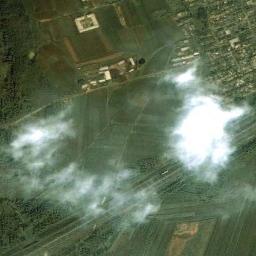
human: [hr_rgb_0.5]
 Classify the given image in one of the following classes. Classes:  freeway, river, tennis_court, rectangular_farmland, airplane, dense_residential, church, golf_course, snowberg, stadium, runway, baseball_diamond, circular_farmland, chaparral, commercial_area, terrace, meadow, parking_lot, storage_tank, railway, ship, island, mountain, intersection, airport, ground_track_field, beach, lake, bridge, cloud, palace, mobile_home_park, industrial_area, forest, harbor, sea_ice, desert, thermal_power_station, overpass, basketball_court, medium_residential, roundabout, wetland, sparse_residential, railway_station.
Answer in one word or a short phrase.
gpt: cloud